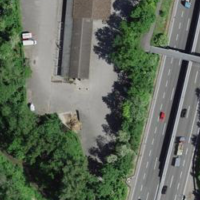
EUNIS habitat code: 57
Species observed at this site:
Tussilago farfara